Interaction volume radius: 10 \u00c5
Interaction volume height: 15 \u00c5
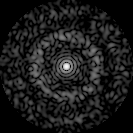
Disorder parameter: 0.84